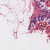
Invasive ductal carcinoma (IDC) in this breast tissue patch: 0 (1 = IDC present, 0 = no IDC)